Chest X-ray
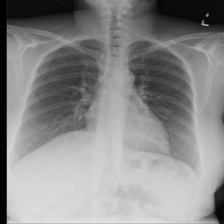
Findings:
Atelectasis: negative
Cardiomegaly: negative
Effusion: negative
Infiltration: positive
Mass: negative
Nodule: negative
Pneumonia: negative
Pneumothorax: negative
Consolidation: negative
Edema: negative
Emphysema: negative
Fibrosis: negative
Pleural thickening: negative
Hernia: negative